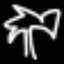
Label: palm tree